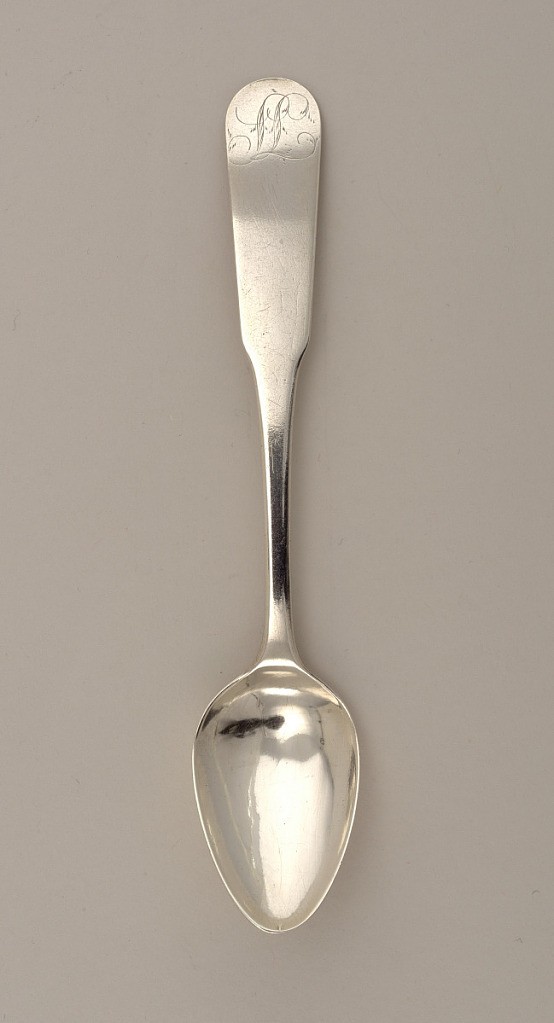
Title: Teaspoon with Double L Monogram
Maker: C. Babbit
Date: ca. 1815
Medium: silver
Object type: spoon
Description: Oval bowl, flat stem tapering by terminal, engraved with LL.